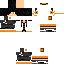
A female human skin with dark skin, wearing brown long hair dressed in a blue hoodie and black pants, featuring a closed mouth.